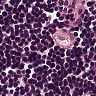
Metastatic tissue present: no